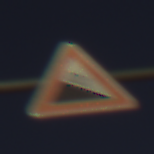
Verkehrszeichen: Gefaelle10
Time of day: SunriseSunset
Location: Outdoor (Nature)
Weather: Clear
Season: NotSpecified
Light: Natural